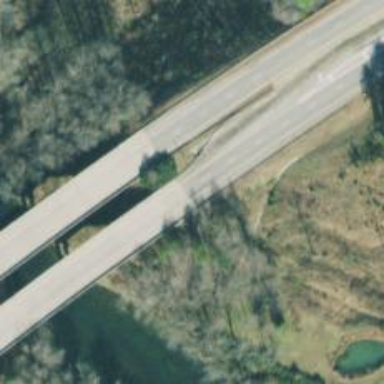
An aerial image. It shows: Trunk highway with bridge.